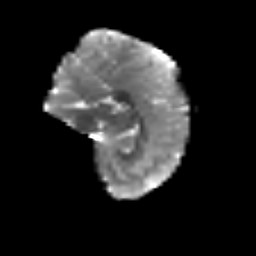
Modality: T2w
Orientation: sagittal
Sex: female
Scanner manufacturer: siemens
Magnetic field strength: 3 T
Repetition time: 5 s
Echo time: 0.071 s